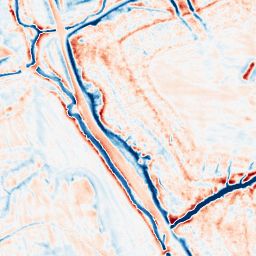
Category: edge_preserving
Decomposition family: guided
Decomposition parameters: radius: 4
eps: 0.01
Upsampling method: cubic_mitchell
Upsampling parameters: scale: 2
Upsampling scale: 2